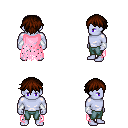
a pixel art fantasy rpg character, male body template, dark elf, purple skin, pink tattered cape, teal pants, brown short bangs hairstyle, white cloth bracers, four views (front, back, left, right), 2x2 character sprite sheet, small pixel art, hard edges, no anti-aliasing